Question: With reference to following figure, I want to write D* instead of D in the 'Xlab'. I am using following line in my 'R' code.
'''
g=ggplot(SS4, aes(x = Delta, y = SRE, group = Estimators, colour = Estimators)) + geom_line(size=1.1)+xlab(expression(Delta))+ theme(legend.position="none",axis.text=element_text(size=12))
direct.label(g, list(first.points, hjust = 1.1,vjust = 1)).
'''

How should I modify 'xlab(expression(Delta))', so that I am able to write D*? I have tried 'xlab(expression(Delta^{*}))', but its not working.
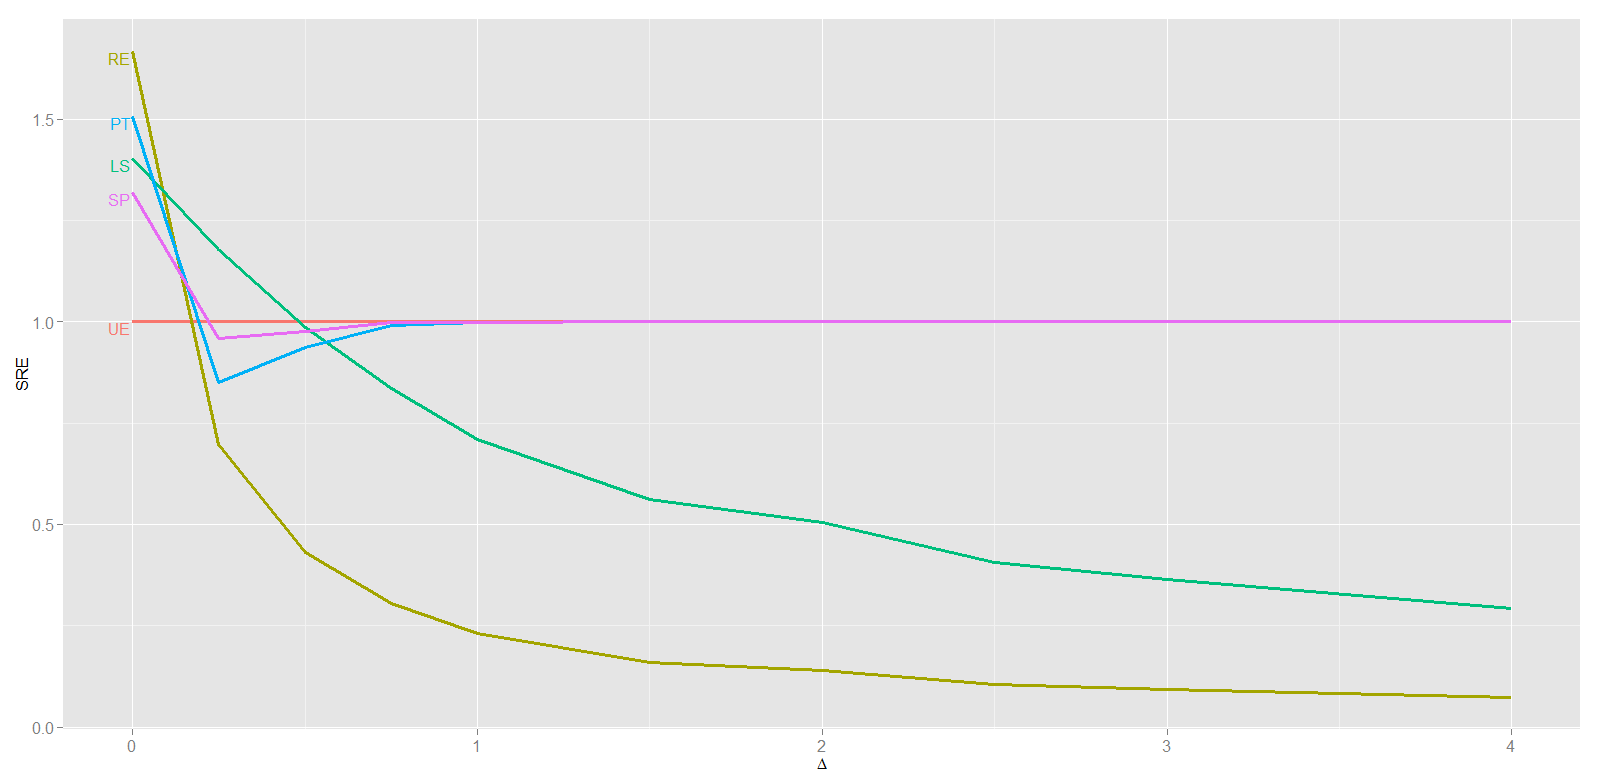
Answer: Use paste() within expression()
'''
xlab(expression(paste(Delta, "*")))
'''